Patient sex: F
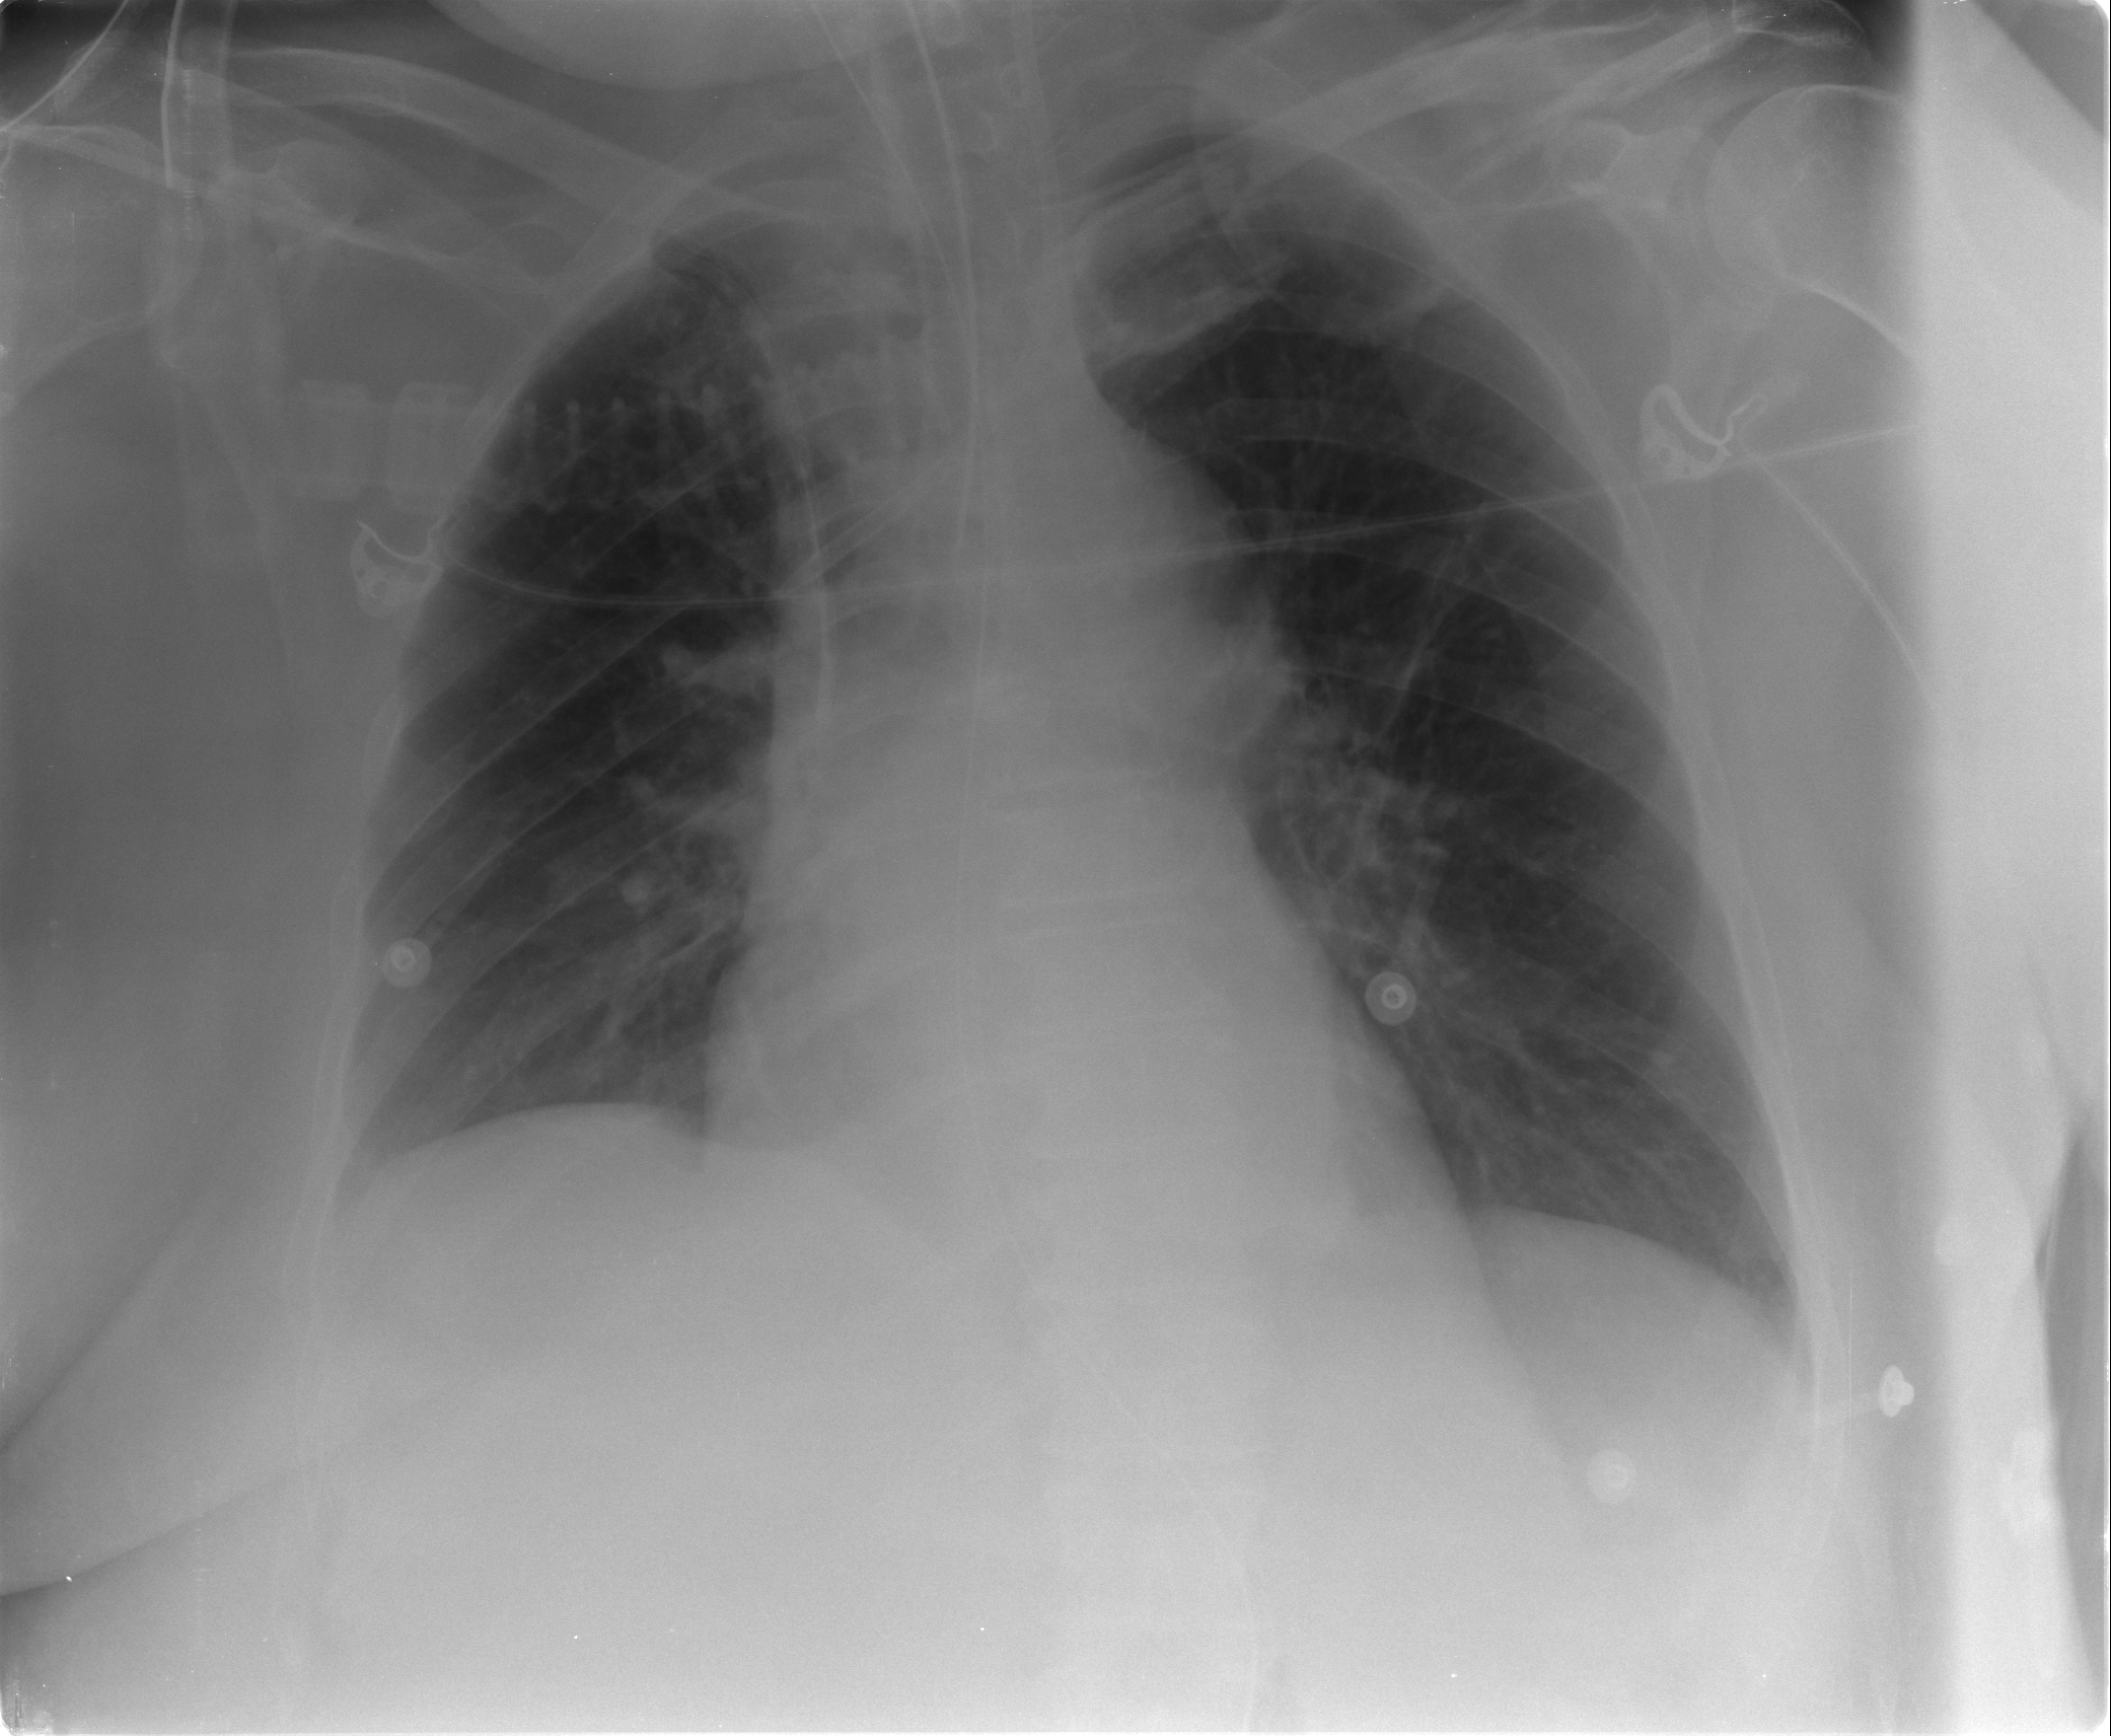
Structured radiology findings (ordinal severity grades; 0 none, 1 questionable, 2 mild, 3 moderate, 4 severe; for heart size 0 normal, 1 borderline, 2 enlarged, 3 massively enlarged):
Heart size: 0
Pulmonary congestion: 0
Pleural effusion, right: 1
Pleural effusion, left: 0
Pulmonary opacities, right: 0
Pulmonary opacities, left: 0
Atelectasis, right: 2
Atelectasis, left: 2